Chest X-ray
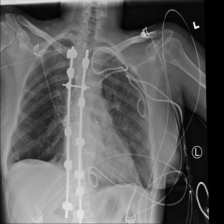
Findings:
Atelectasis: negative
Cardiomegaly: negative
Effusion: negative
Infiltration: negative
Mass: negative
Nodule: negative
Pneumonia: negative
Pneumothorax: negative
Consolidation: negative
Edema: negative
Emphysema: negative
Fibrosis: negative
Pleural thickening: negative
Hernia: negative